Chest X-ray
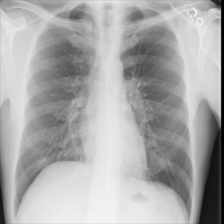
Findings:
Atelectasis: negative
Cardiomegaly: negative
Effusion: negative
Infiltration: negative
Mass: negative
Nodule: negative
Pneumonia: negative
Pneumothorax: negative
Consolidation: negative
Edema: negative
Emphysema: negative
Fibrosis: negative
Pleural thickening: negative
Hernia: negative